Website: apple
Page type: billing-address
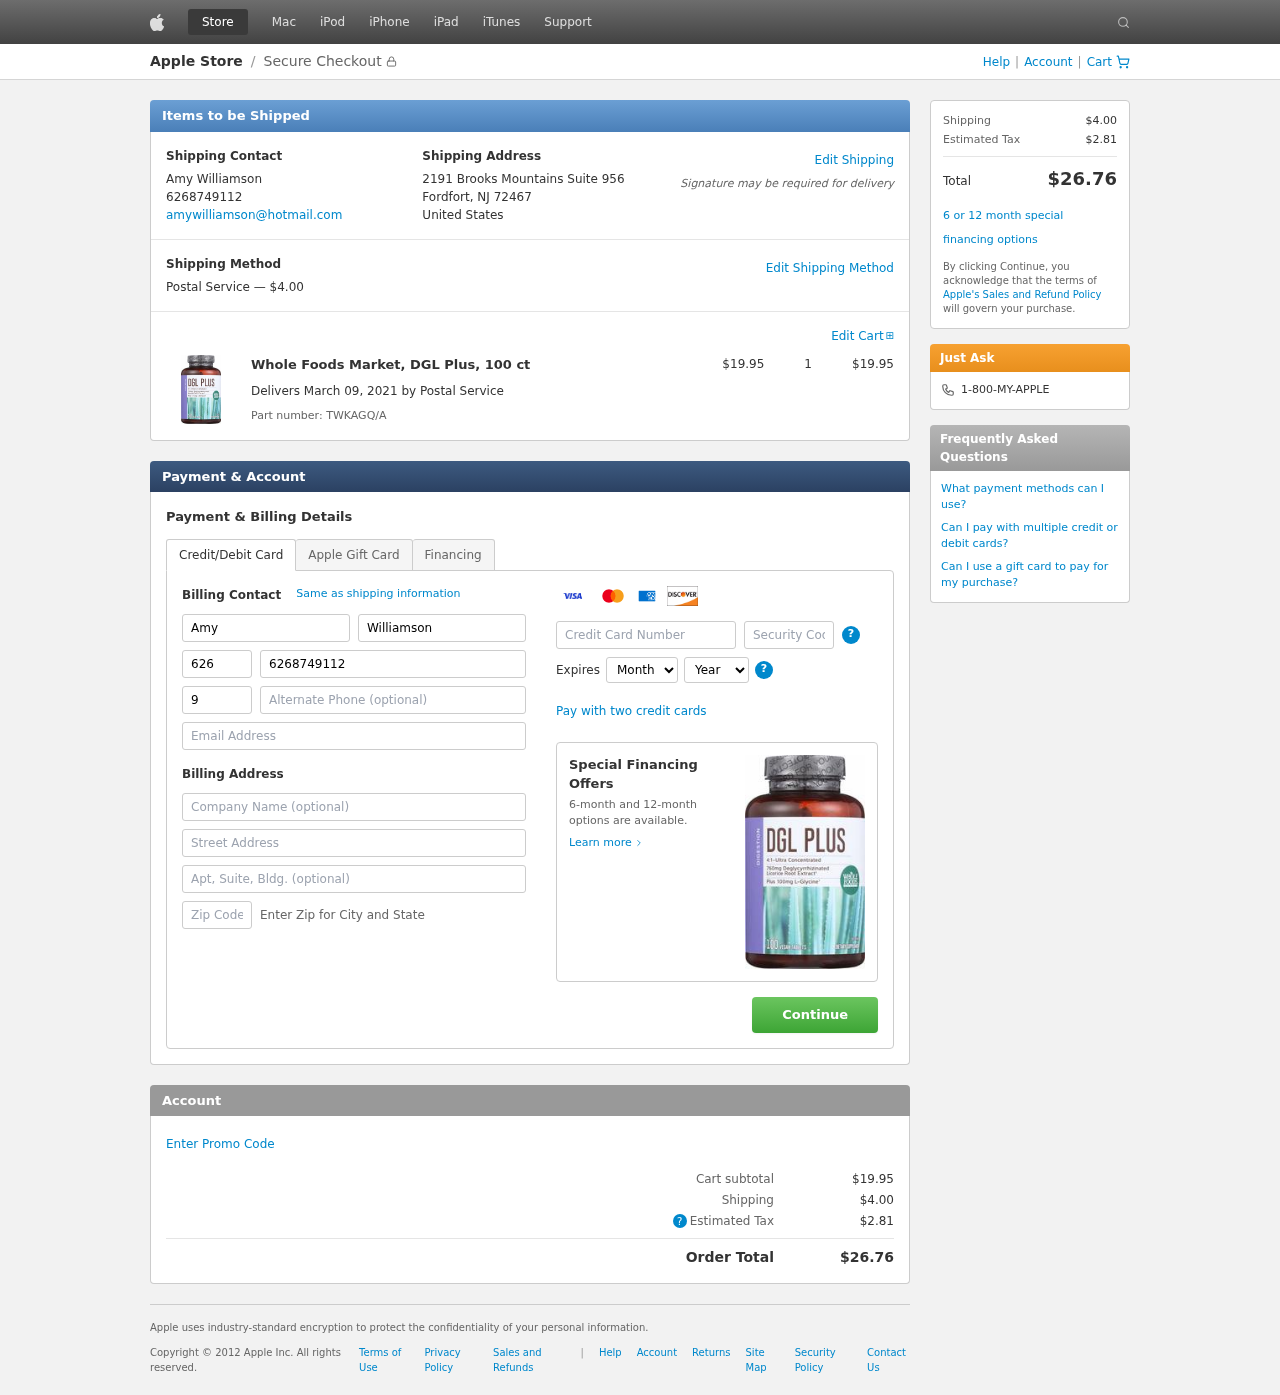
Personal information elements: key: PII_CARD_CVV
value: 763
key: PII_CARD_EXPIRY_MONTH
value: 02
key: PII_CARD_EXPIRY_YEAR
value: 26
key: PII_CARD_NUMBER
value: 2619 5655 2219 6014
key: PII_CITY_STATE_ZIP
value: Fordfort, NJ 72467
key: PII_COUNTRY
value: United States
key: PII_EMAIL
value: amywilliamson@hotmail.com
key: PII_FIRSTNAME
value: Amy
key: PII_FULLNAME
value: Amy Williamson
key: PII_LASTNAME
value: Williamson
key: PII_PHONE
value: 6268749112
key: PII_PHONE_ALT
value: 9705315060
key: PII_PHONE_ALT_AREA
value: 970
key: PII_PHONE_AREA
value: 626
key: PII_STREET
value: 2191 Brooks Mountains Suite 956
Product elements: key: PRODUCT1_NAME
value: Whole Foods Market, DGL Plus, 100 ct
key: PRODUCT1_PRICE
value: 19.95
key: PRODUCT1_QUANTITY
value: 1
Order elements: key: ORDER_SHIPPING_COST
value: $4.00
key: ORDER_SUBTOTAL
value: $19.95
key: ORDER_DELIVERY_DATE
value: March 09, 2021
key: ORDER_PART_NUMBER
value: TWKAGQ/A
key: ORDER_TAX
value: $2.81
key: ORDER_TOTAL
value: $26.76